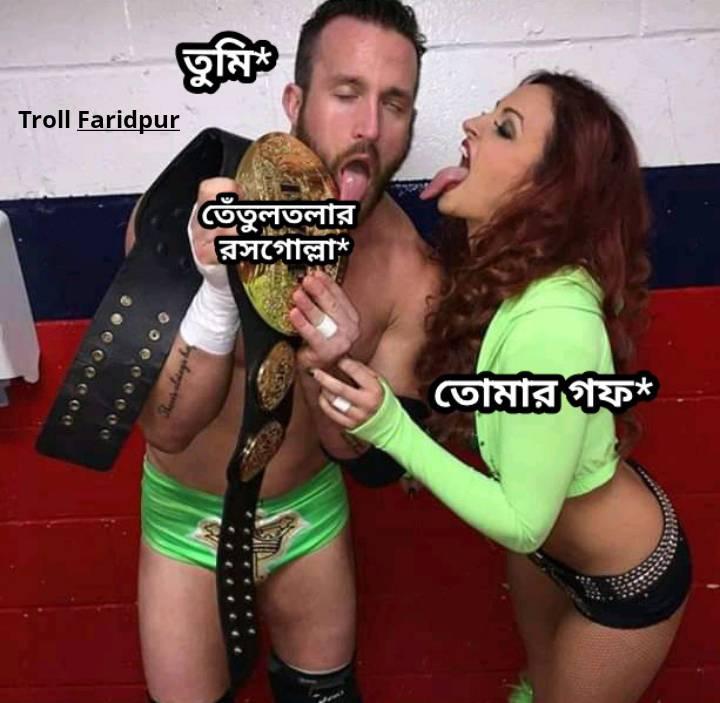
Caption: তুমি*     তেঁতুলতার রসগোল্লা*     তোমার গফ*
Label: non-hate